Field crop: tomato
Growth stage: 2
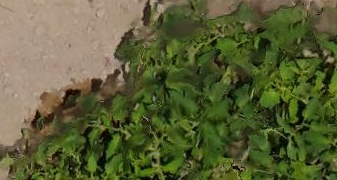
Species: tomato